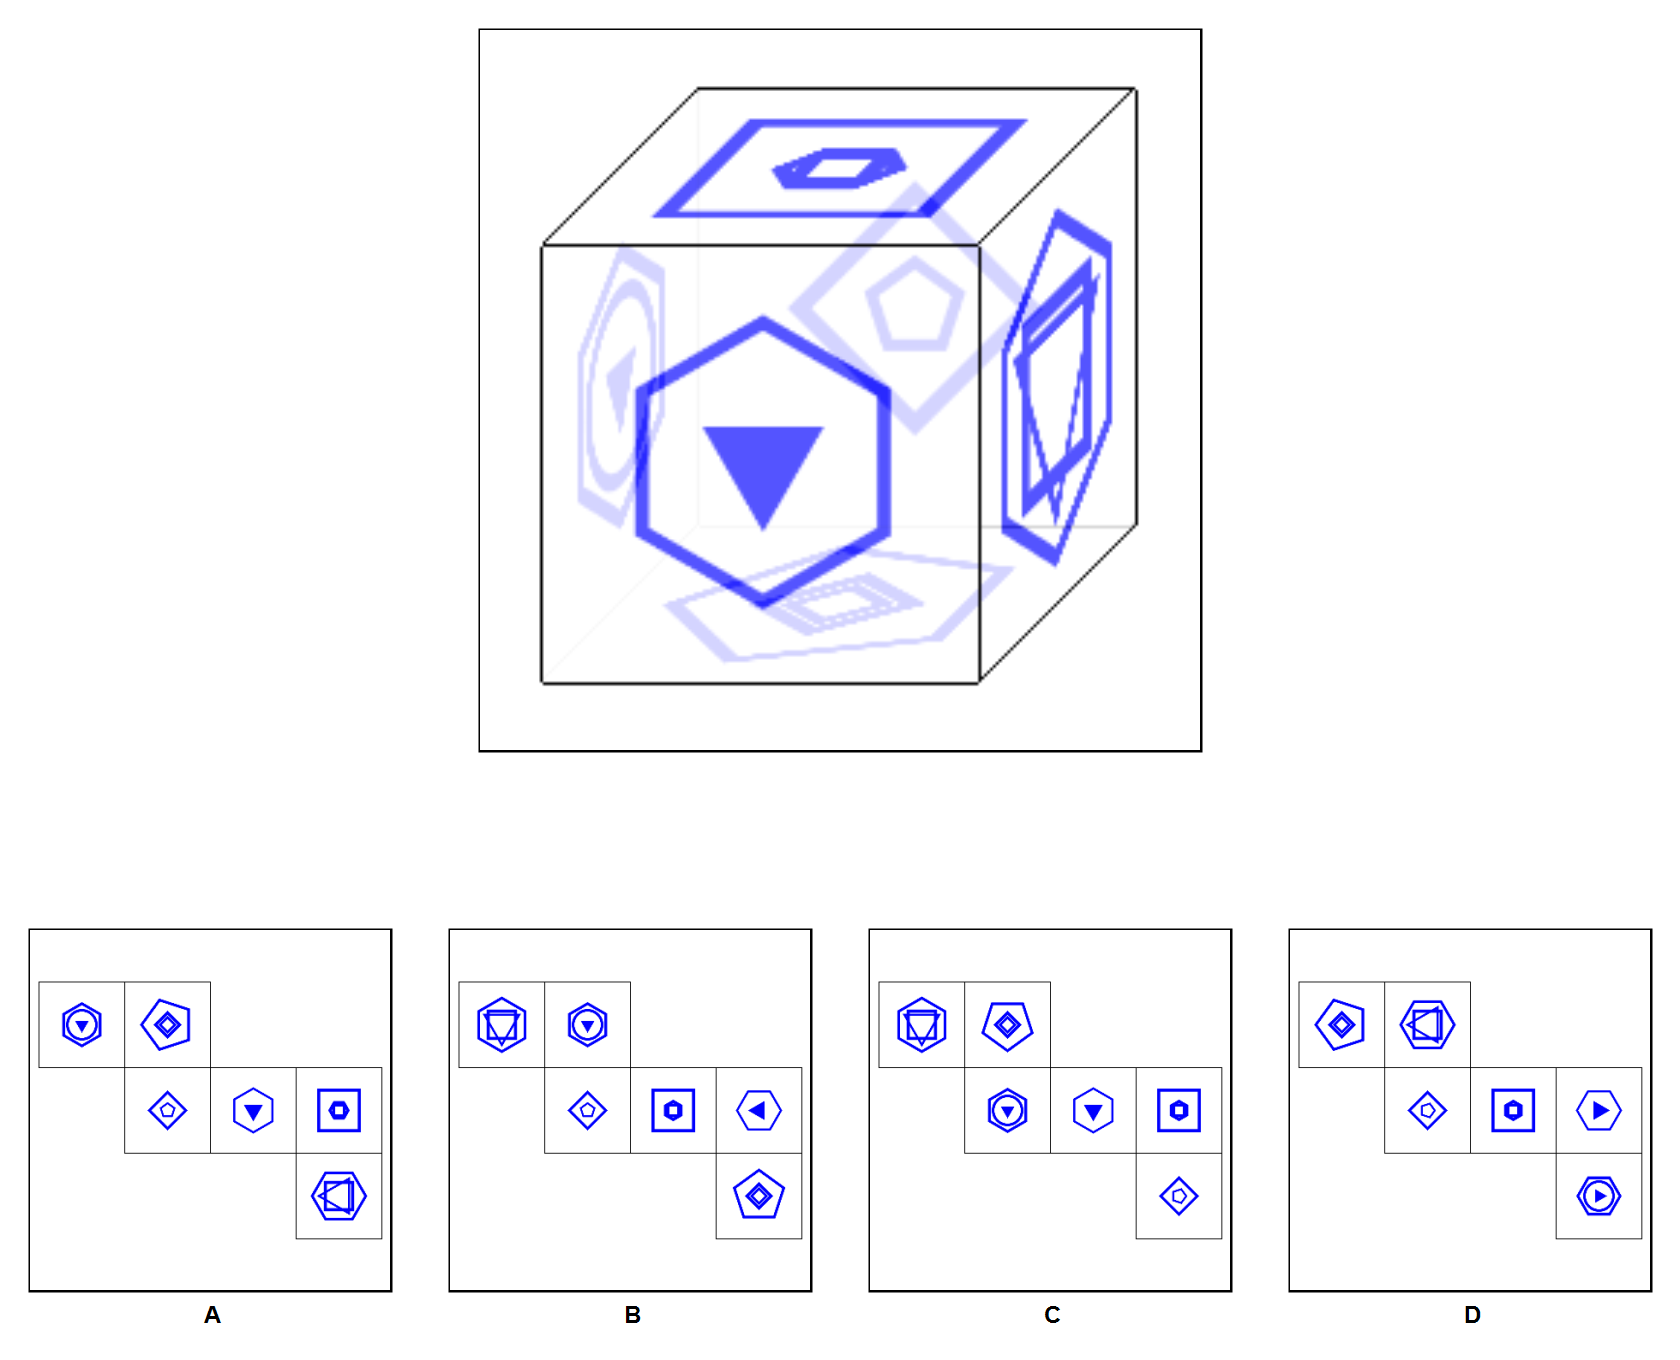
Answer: D